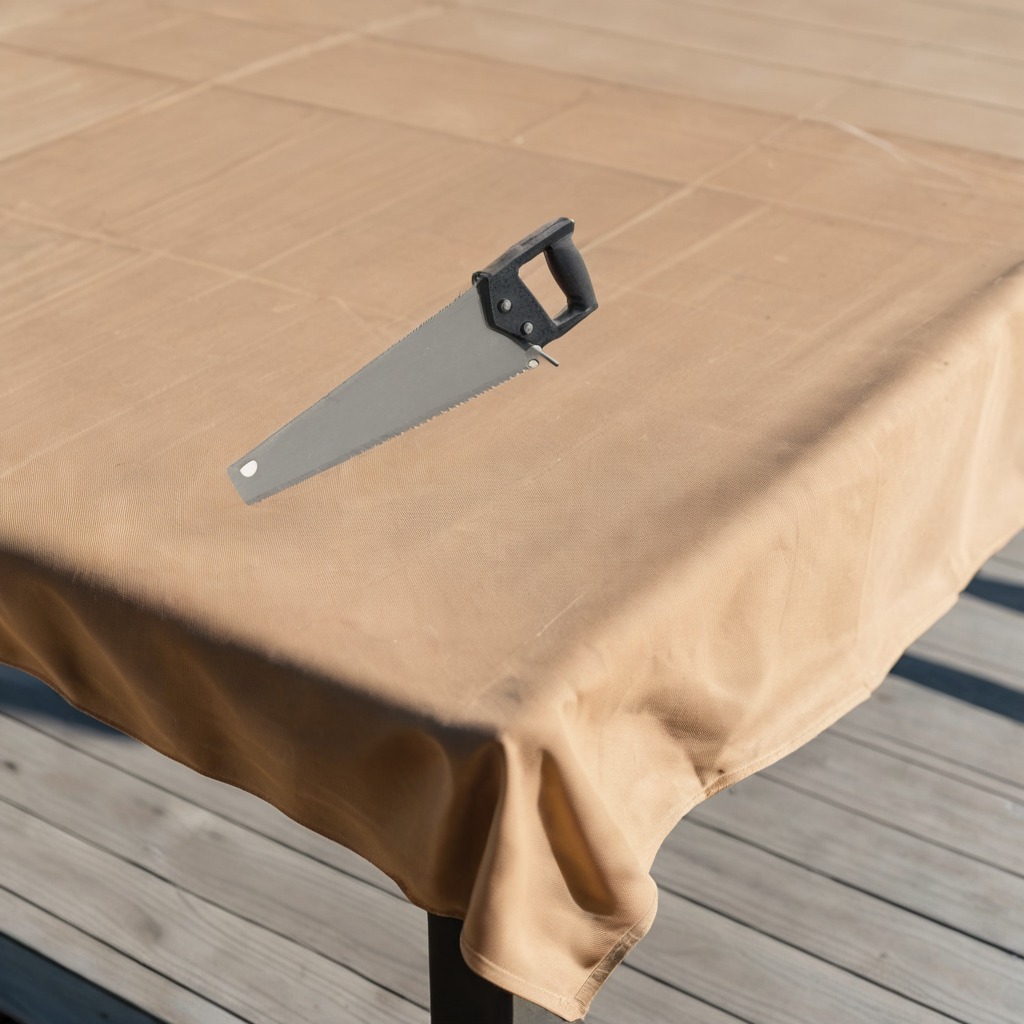
A handheld metal saw is lying on the wooden table in an outdoor workshop during daytime bright natural light soft shadows worn but beneath the cloth.